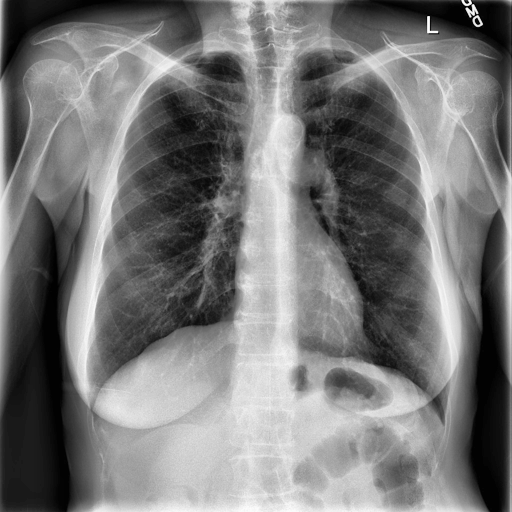
Finding: NORMAL